Question: I have Website Project in Visual Studio 2013. I have two Publishing Profiles, one for staging and the other for production. In Configuration Manager, I can create new Active Solution Configurations but cannot add new Configurations to my drop-down, Debug is the only option.
So now when I attempt to Publish using my production profile, the web.config is getting transformed by both the Web.Debug.Config and my web.Production.Config.
How do I add new Configurations to the dropdown?

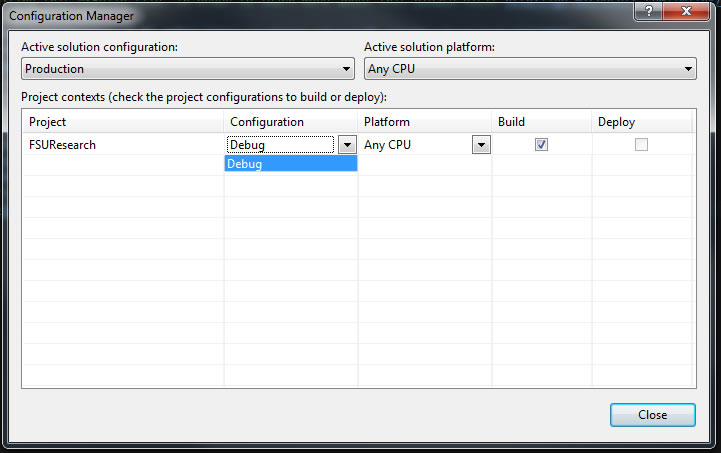
Answer: To get my publish settings working the way I wanted I had to:
- - -
Since all publish profiles in a website project seem to be stuck on a debug configuration, there was no way for me to avoid web.debug.config transforming my default web.config. With this solution, we simply don't use web.config for publish specific transforms.
I'd like to credit Chris O'Neill for his helpful, if verbose, answer that clued me into this solution.